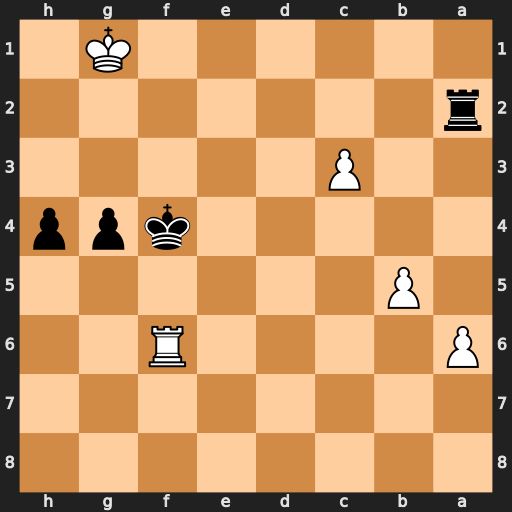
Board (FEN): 8/8/P4R2/1P6/5kpp/2P5/r7/6K1
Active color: b
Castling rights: -
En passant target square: -
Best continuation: Kg3 a7 Rxa7